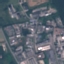
Label: Industrial